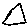
Label: triangle